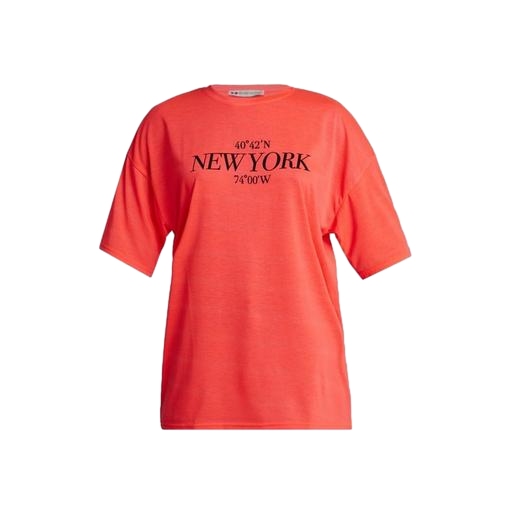
ny t shirt, multicolor new york perfect t-shirt, new york graphic tee, white background